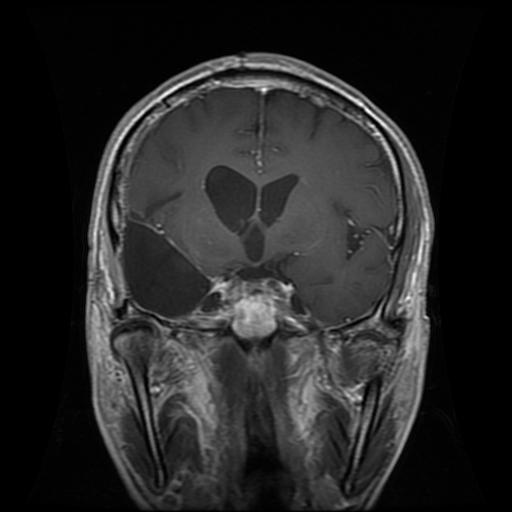
Label: glioma